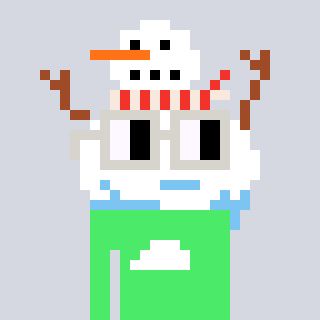
a pixel art character with square light gray glasses, a snowman-shaped head and a teal-colored body on a cool background